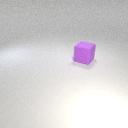
large purple rubber cube